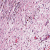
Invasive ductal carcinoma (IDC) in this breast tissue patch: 0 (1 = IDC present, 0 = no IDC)